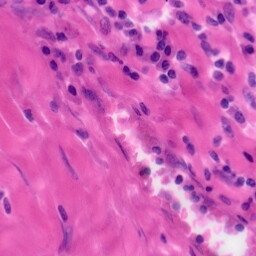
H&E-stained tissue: Tonsil